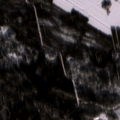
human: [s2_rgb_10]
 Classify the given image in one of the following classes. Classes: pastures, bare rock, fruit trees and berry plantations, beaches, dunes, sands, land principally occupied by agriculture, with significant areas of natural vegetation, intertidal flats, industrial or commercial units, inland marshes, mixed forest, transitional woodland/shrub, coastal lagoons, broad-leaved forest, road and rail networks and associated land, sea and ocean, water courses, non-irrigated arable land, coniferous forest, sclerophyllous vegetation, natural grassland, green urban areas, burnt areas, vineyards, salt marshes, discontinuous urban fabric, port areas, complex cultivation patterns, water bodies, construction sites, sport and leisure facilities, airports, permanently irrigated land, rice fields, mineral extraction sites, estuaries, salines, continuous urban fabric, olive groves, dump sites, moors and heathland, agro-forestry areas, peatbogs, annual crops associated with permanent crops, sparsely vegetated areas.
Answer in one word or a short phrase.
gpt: non-irrigated arable land, coniferous forest, mixed forest, peatbogs